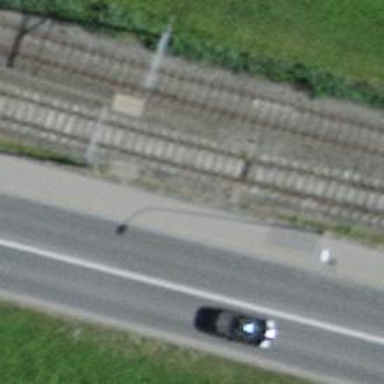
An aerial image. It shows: Railway switch.